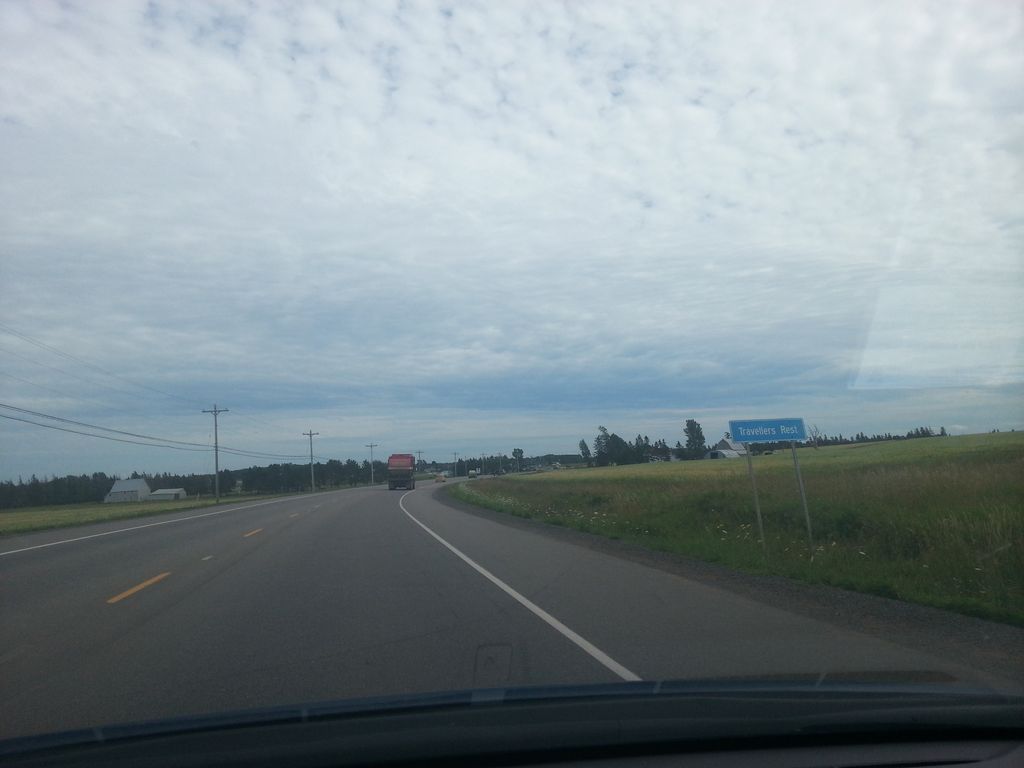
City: charlottetown